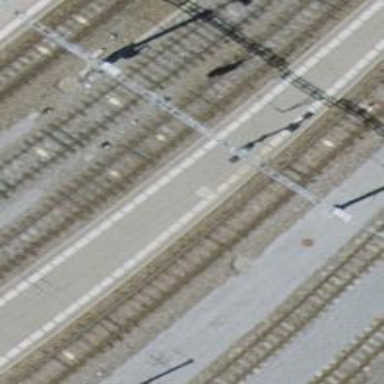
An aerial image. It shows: Close-up of railway platform edge.